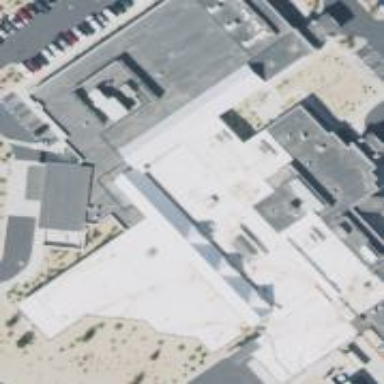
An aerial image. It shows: Hospital building.